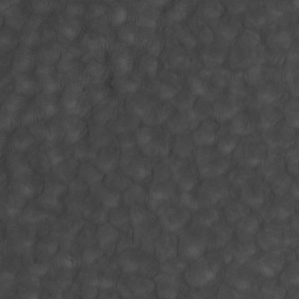
Label: non_frost